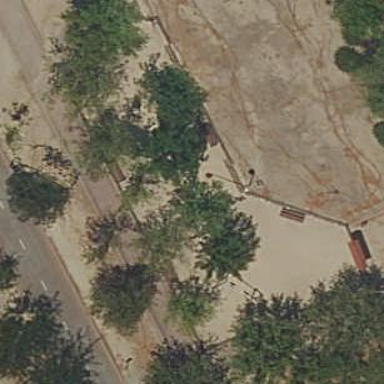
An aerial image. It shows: Playground with sandy surface.